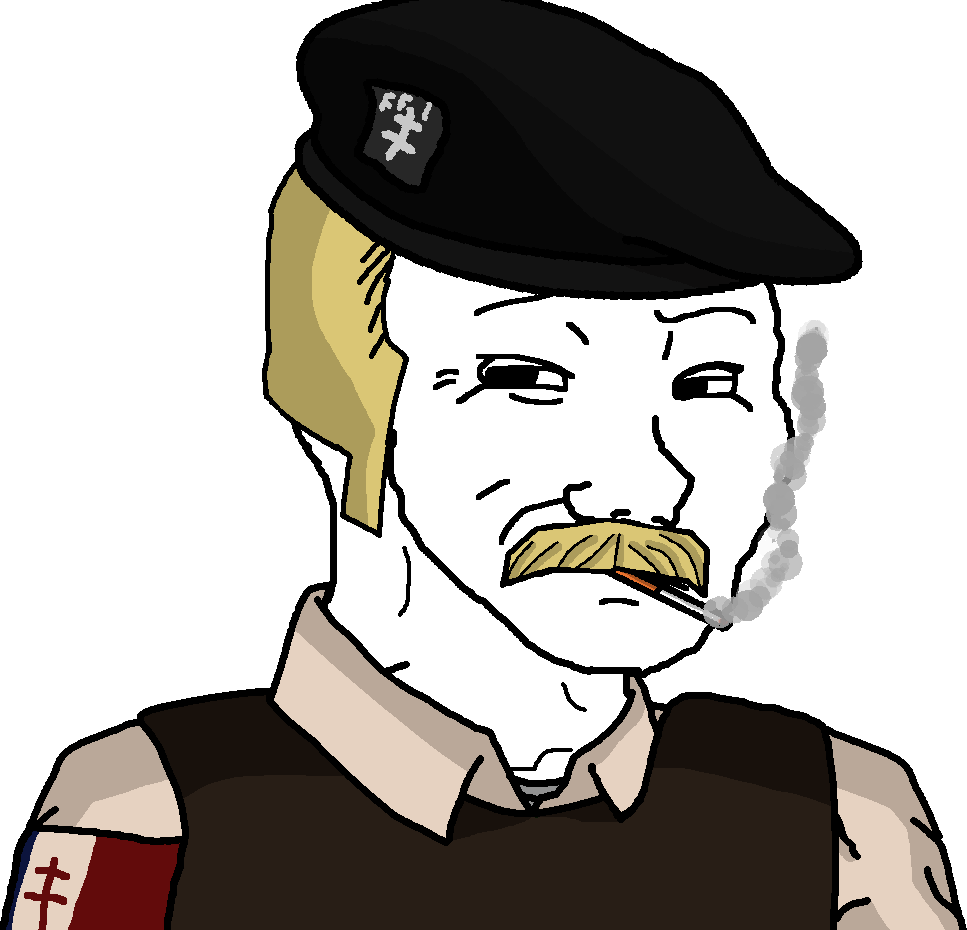
Label: 5_Smugjak